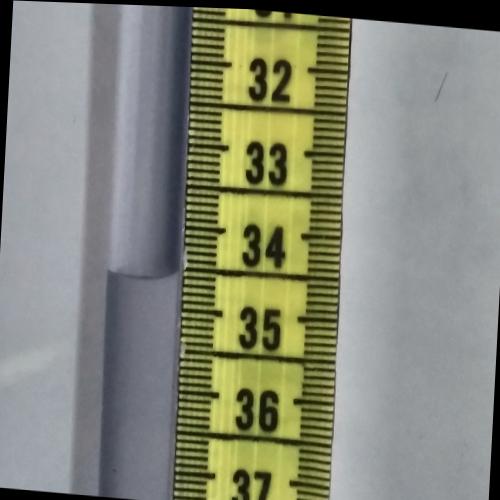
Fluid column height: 34.5 cm